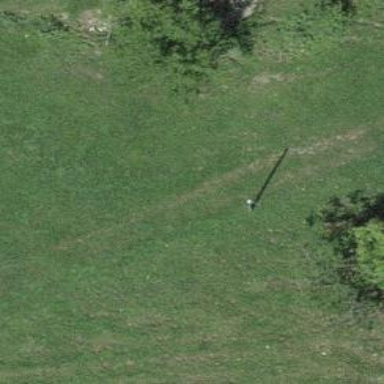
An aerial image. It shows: Minor power line.